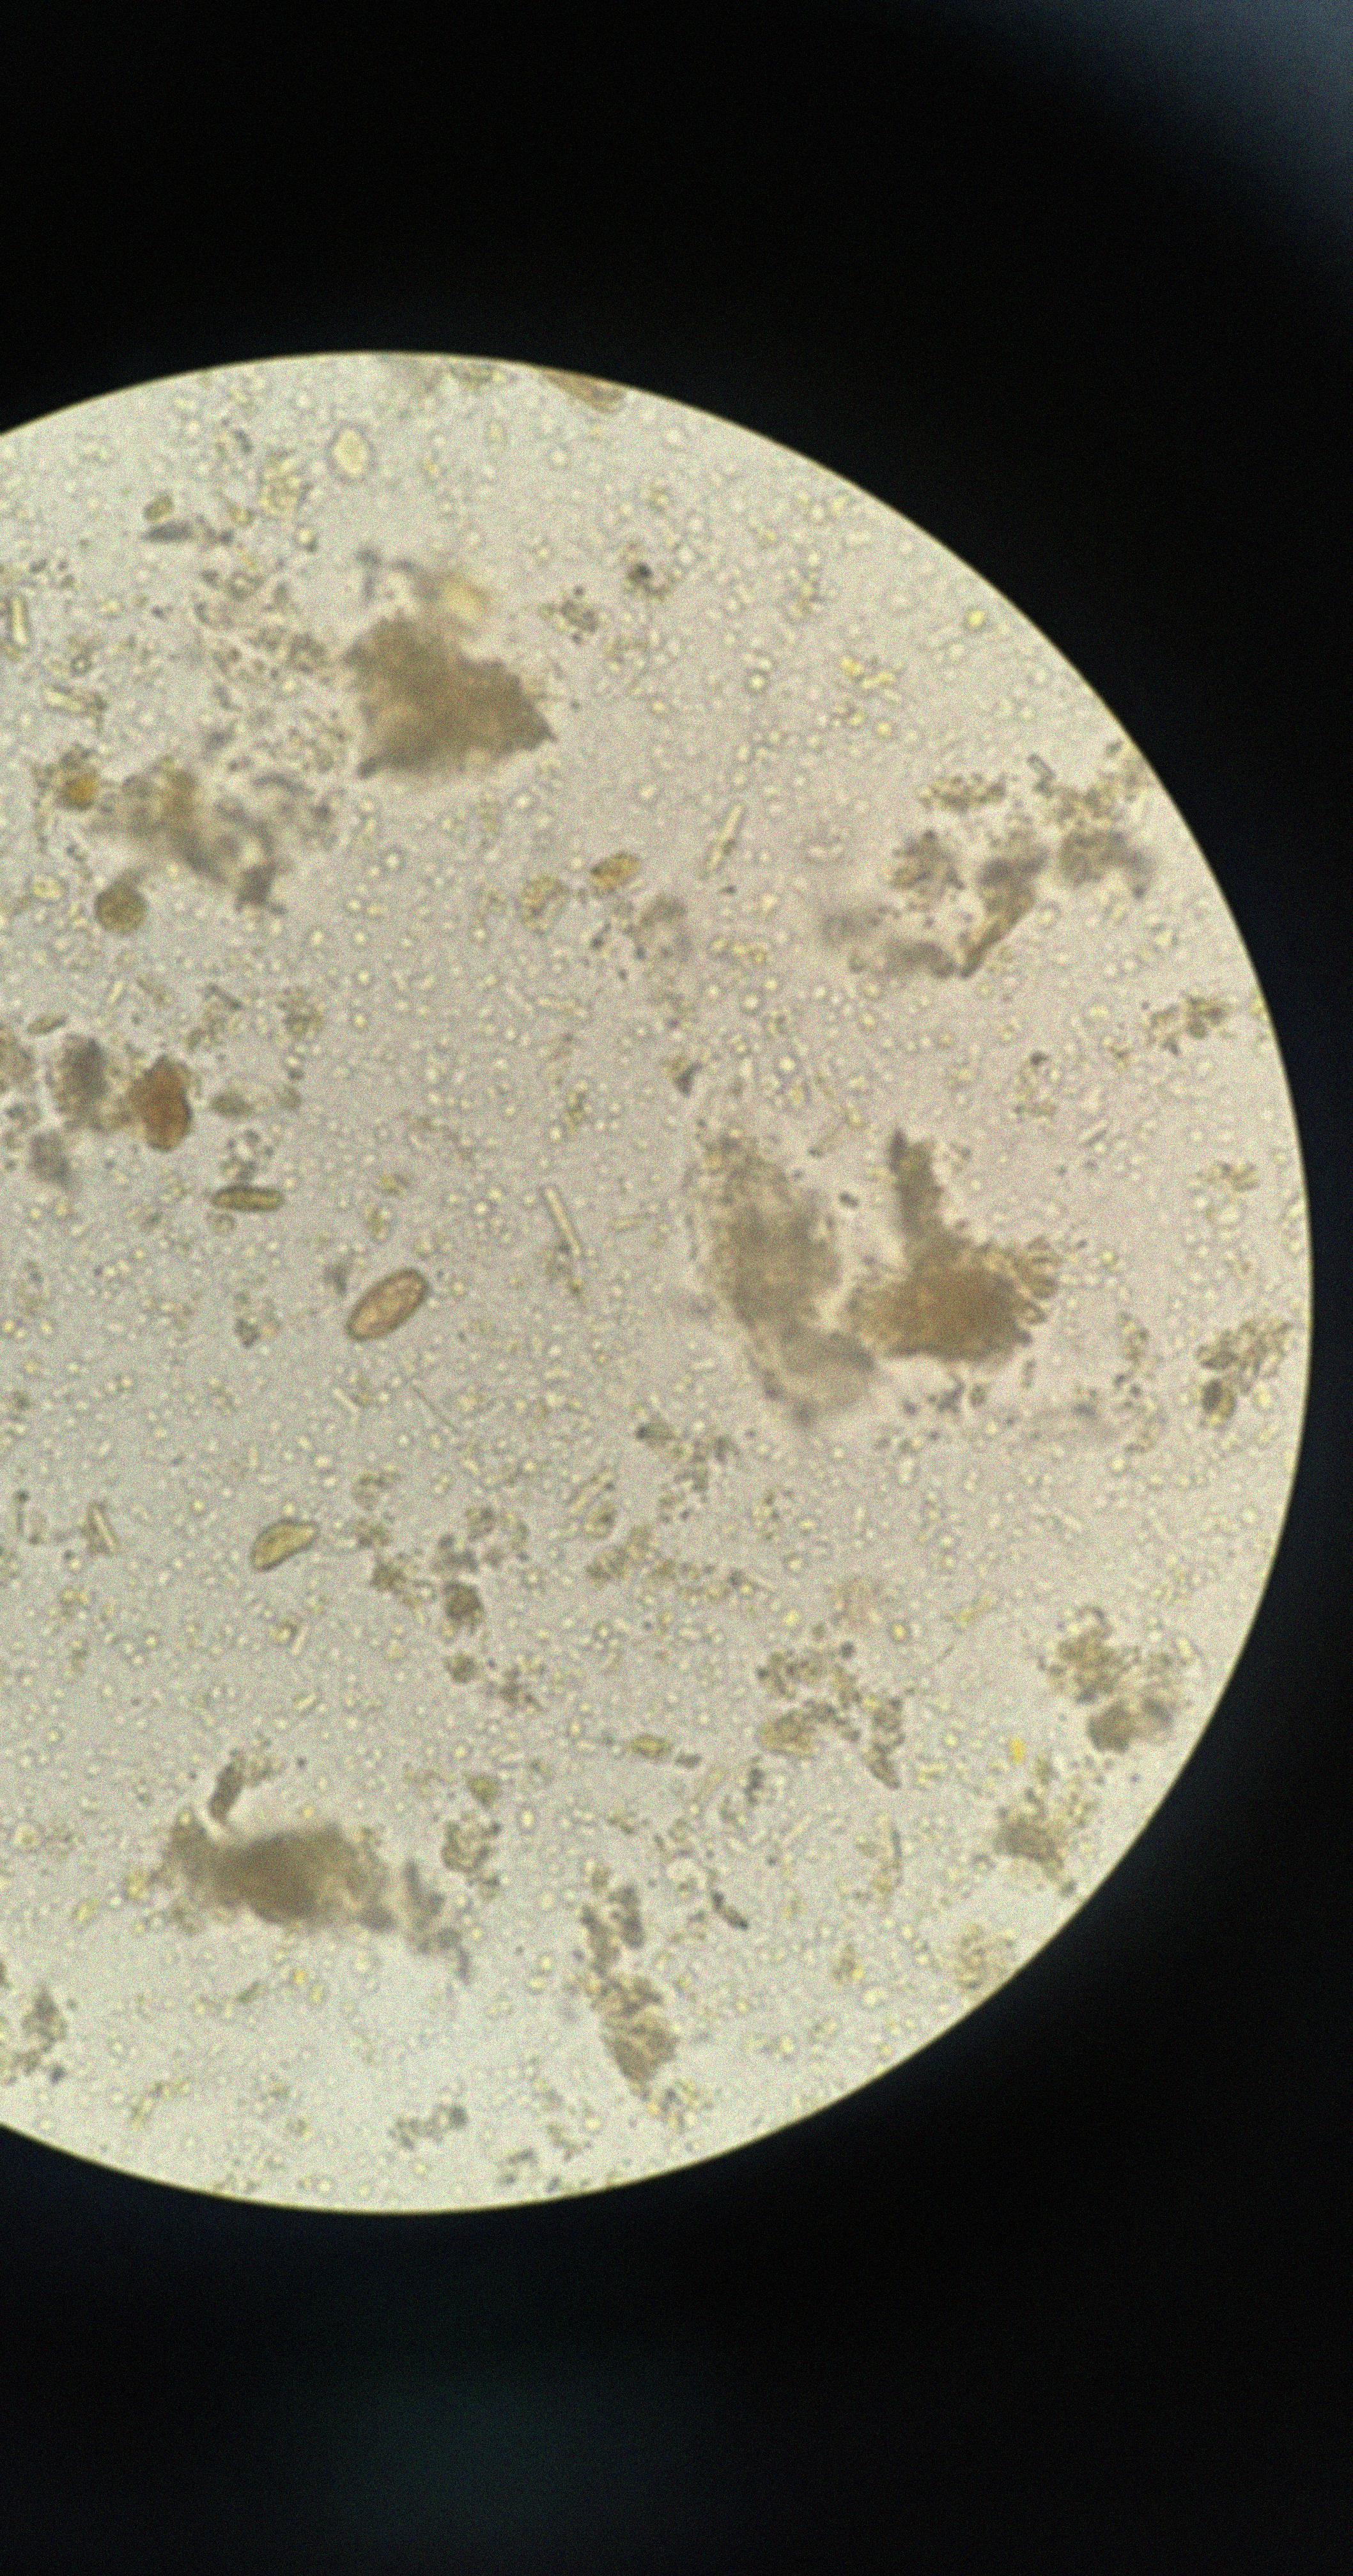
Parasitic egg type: Opisthorchis viverrine